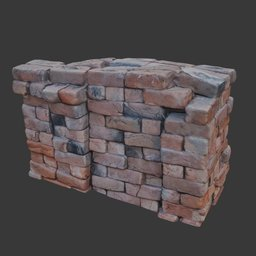
Label: architecture